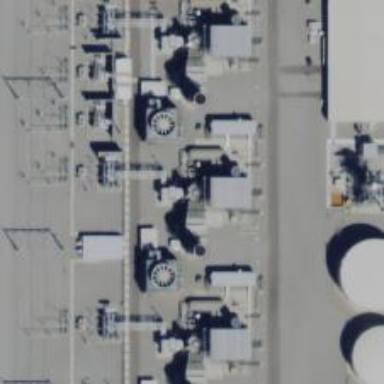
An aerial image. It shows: Gas turbine generator.